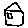
Label: house